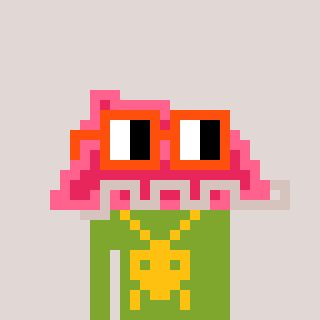
a pixel art character with square orange glasses, a retainer-shaped head and a slimegreen-colored body on a warm background